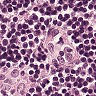
Metastatic tissue present: no